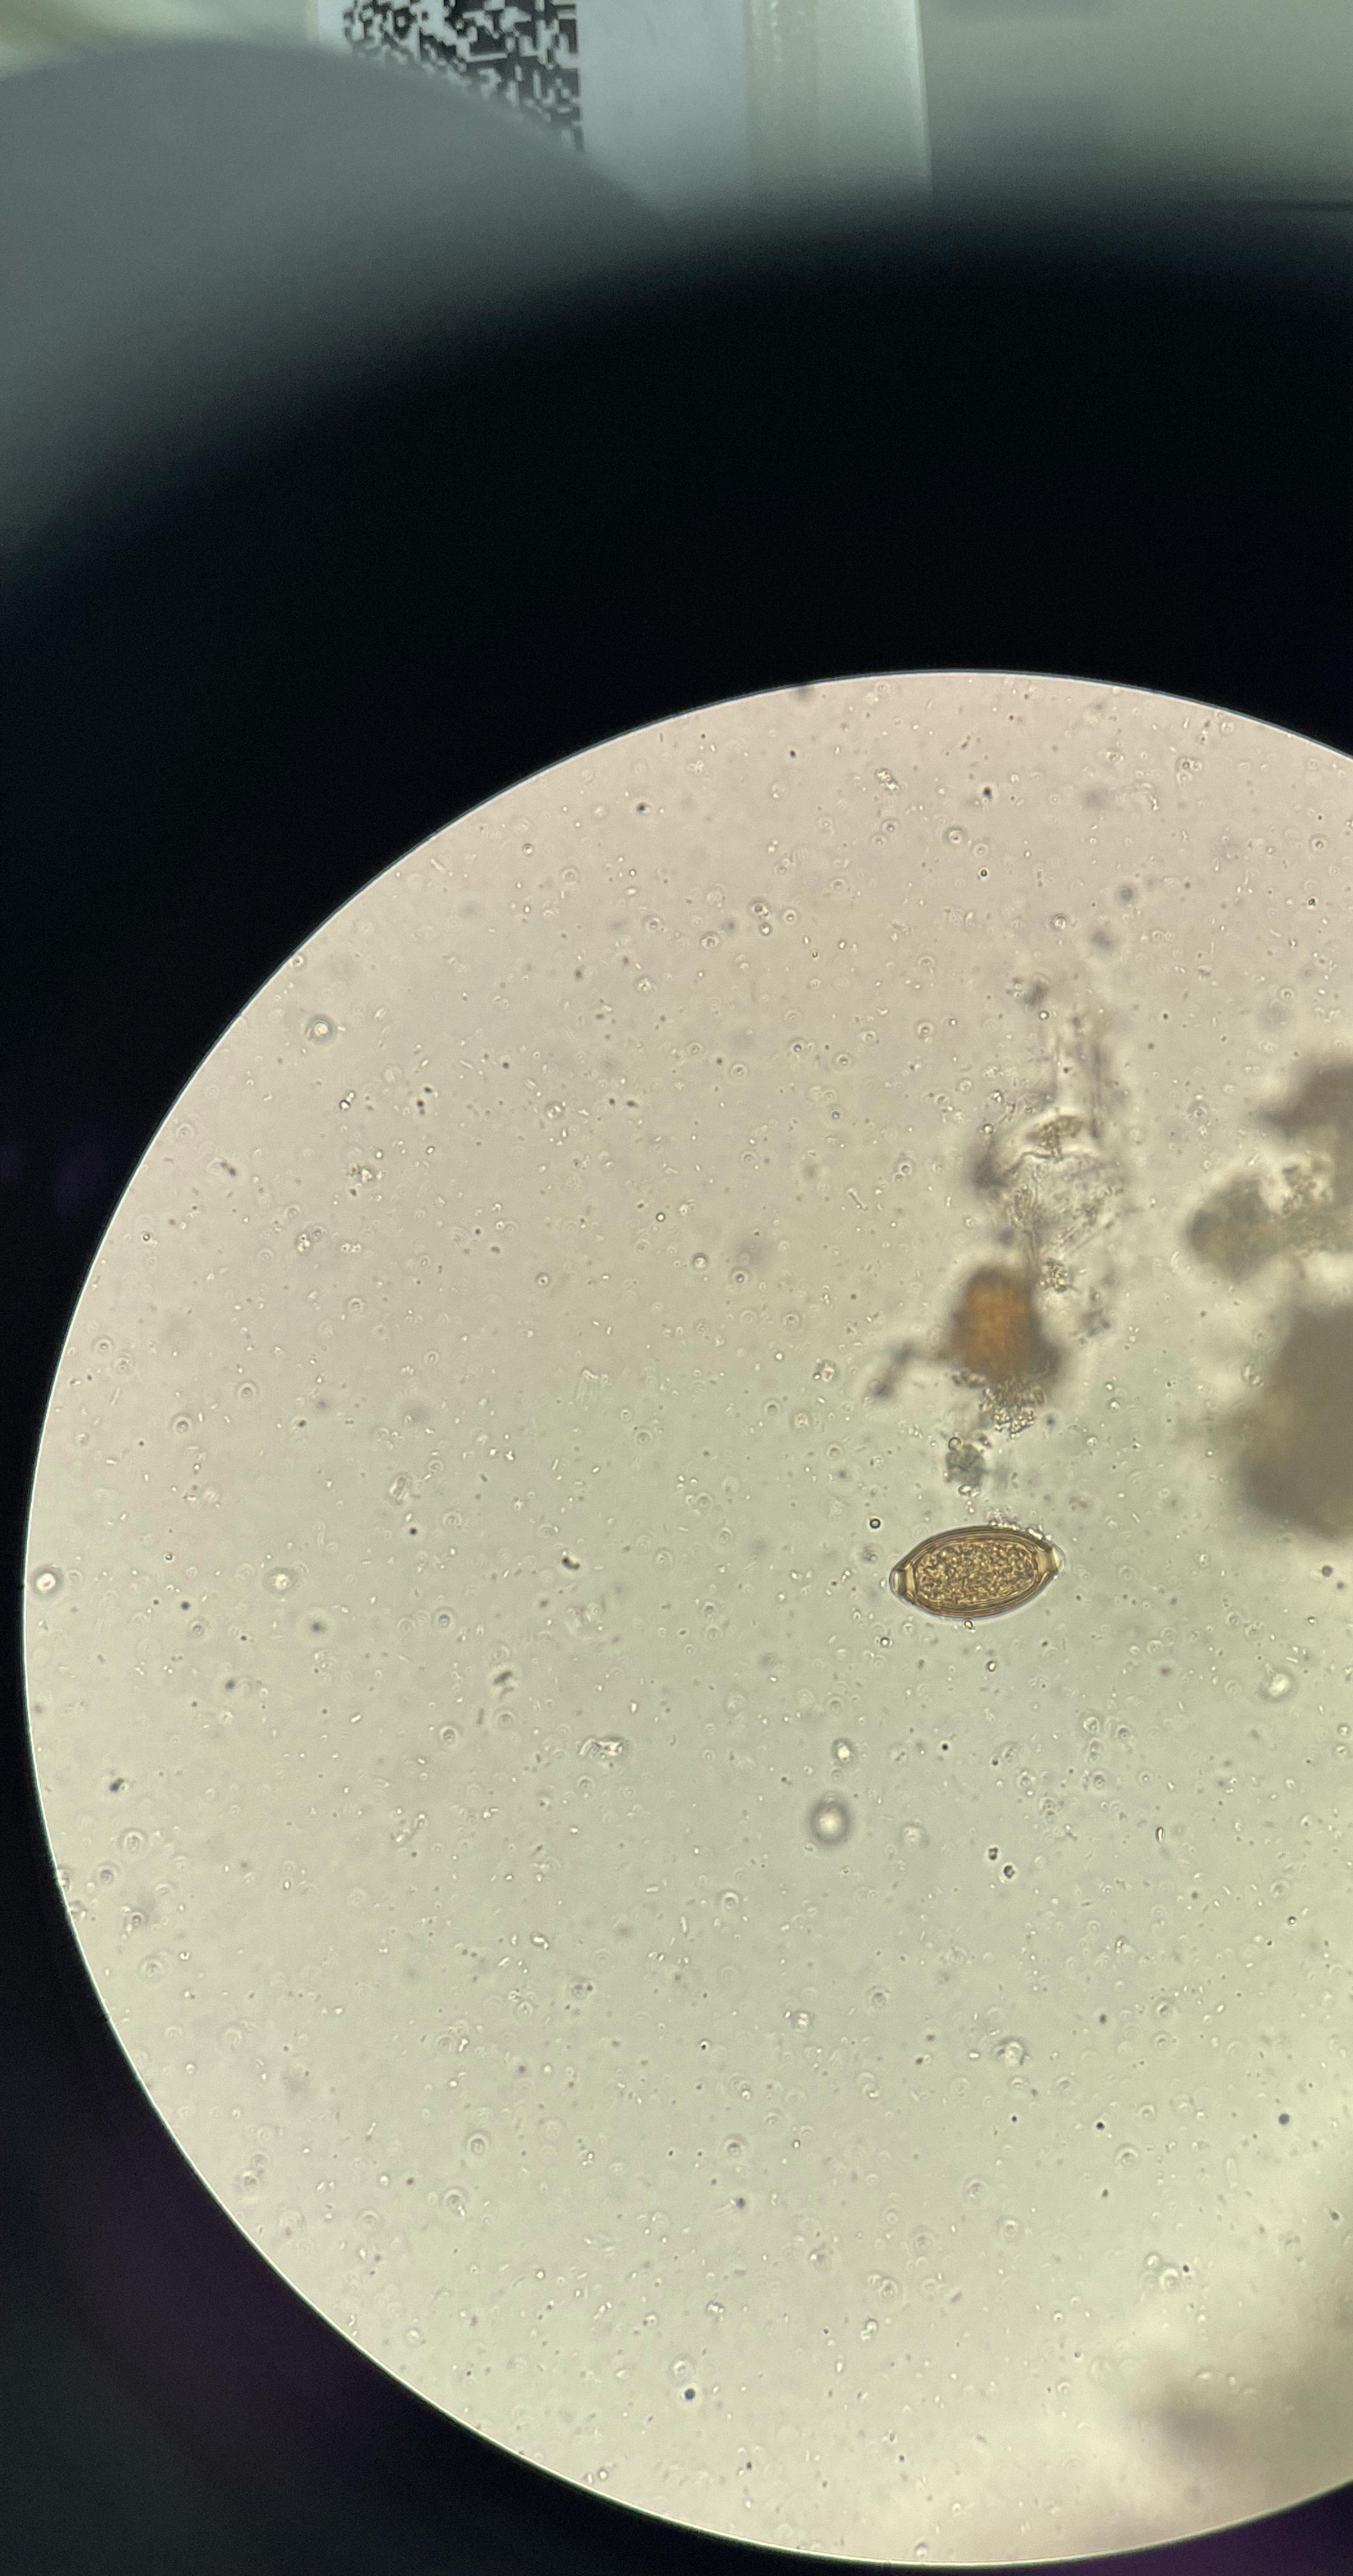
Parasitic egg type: Trichuris trichiura